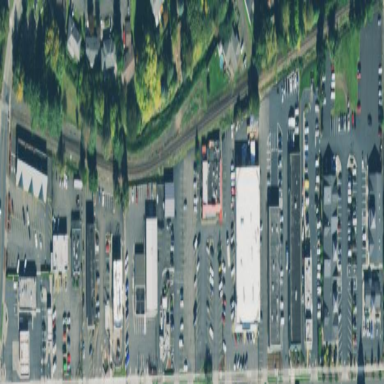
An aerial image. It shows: Retail area.